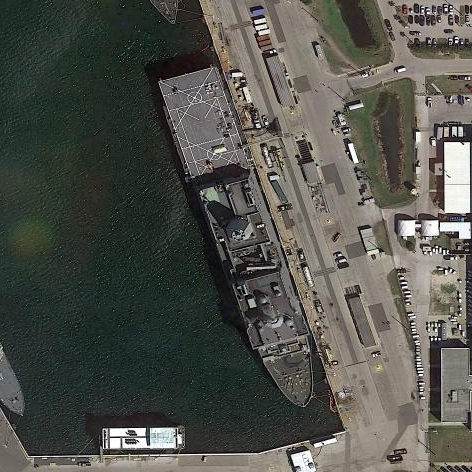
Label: San_Antonio-class_transport_dock